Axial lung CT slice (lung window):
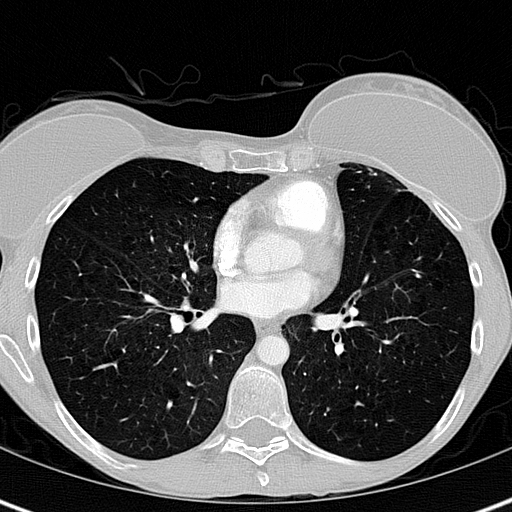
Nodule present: no